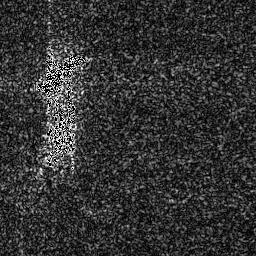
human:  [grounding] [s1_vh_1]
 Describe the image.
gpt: In the satellite image, there is  <ref>1 large ship </ref> <box>[[11, 18, 33, 37, 0]]</box> located at top left.